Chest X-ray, PA view. Patient: 60 years old, sex M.
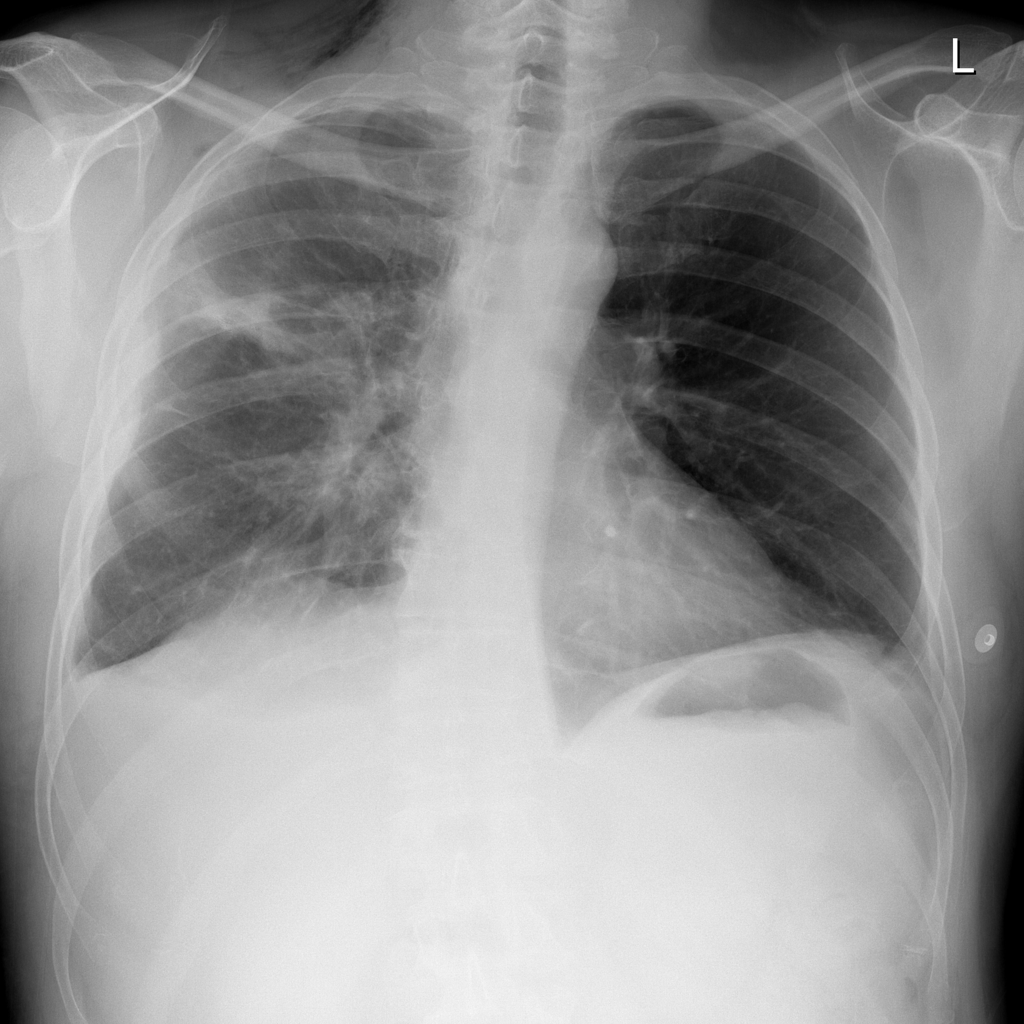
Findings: Atelectasis, Emphysema, Infiltration